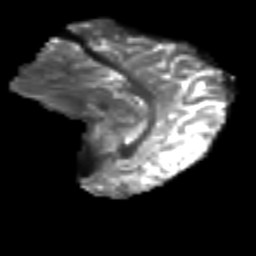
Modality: T2w
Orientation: sagittal
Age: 27
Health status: ill
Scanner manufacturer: philips
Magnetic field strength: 3 T
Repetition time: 9 s
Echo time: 0.127 s